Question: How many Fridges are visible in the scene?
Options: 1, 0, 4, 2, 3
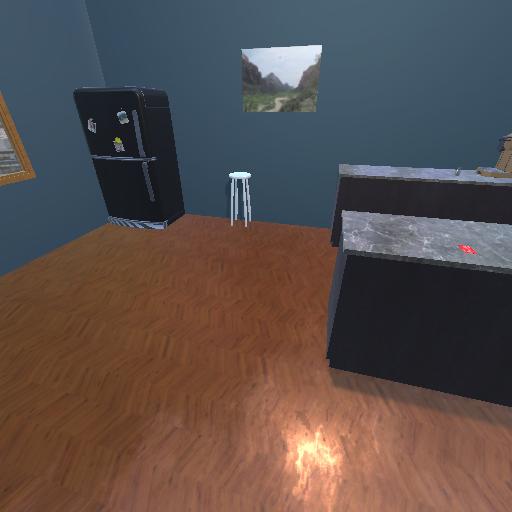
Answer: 1